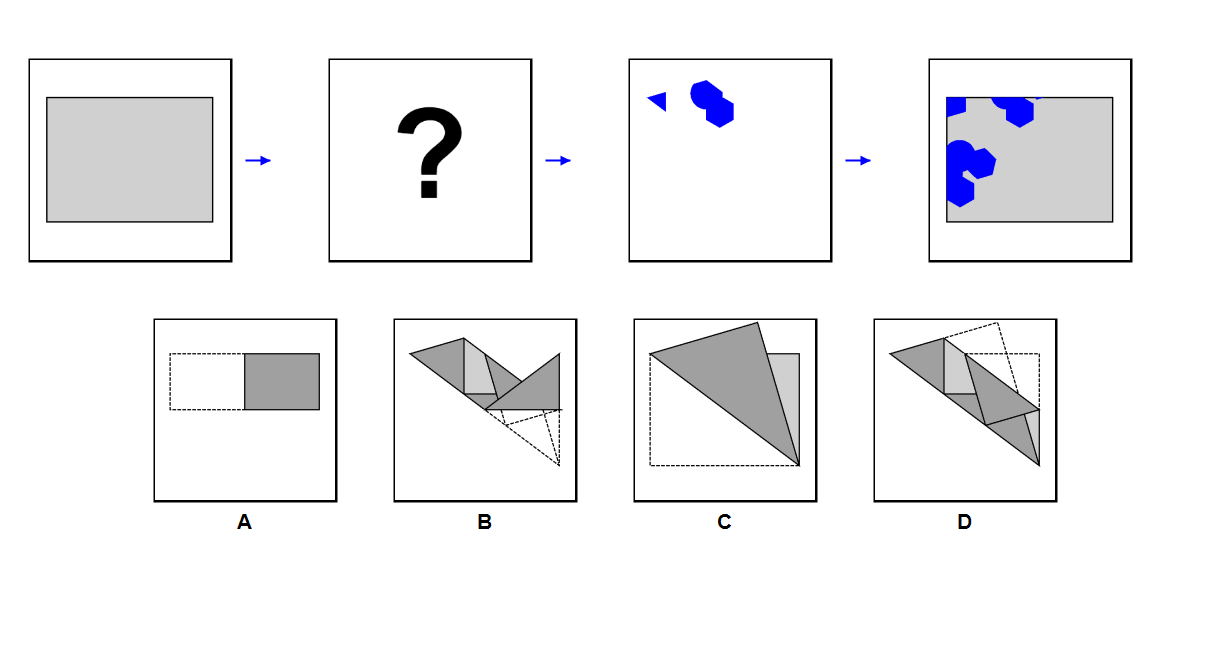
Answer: A